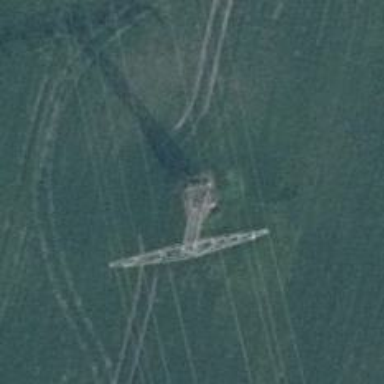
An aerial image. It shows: Power tower.